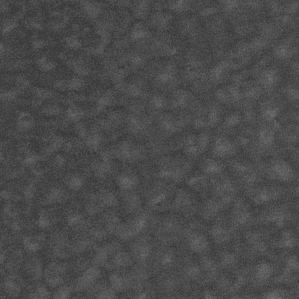
Label: frost